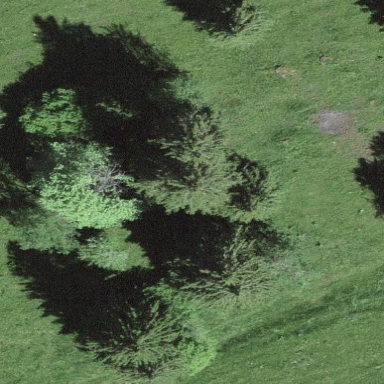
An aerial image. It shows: Forest area dominated by needle-leaved trees.